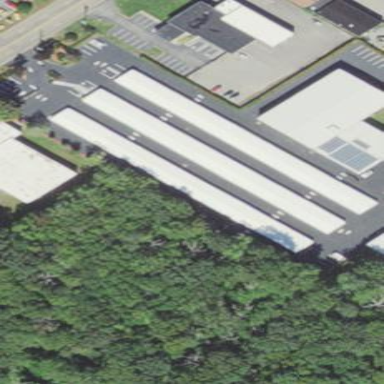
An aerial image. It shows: Commercial building used as storage facility.